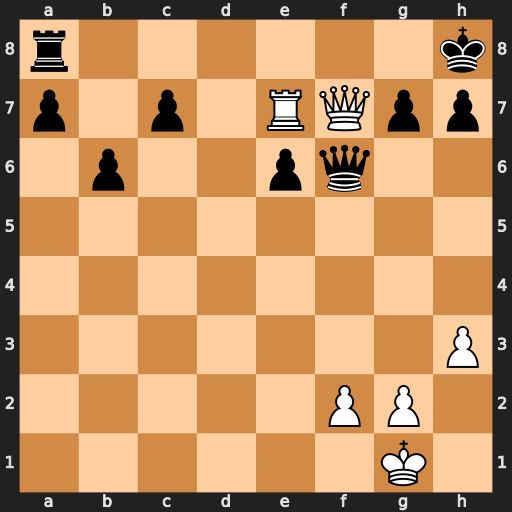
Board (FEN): r6k/p1p1RQpp/1p2pq2/8/8/7P/5PP1/6K1
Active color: w
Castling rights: -
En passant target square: -
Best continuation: Re8+ Rxe8 Qxe8+ Qf8 Qxf8#